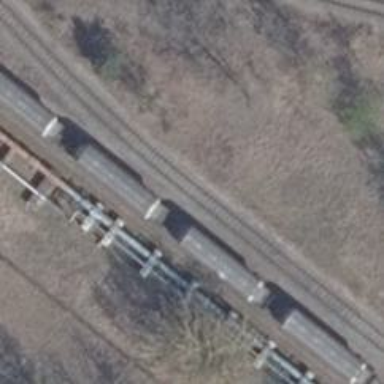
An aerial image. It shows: Railway spur service.